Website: crate-barrel
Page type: account-selection
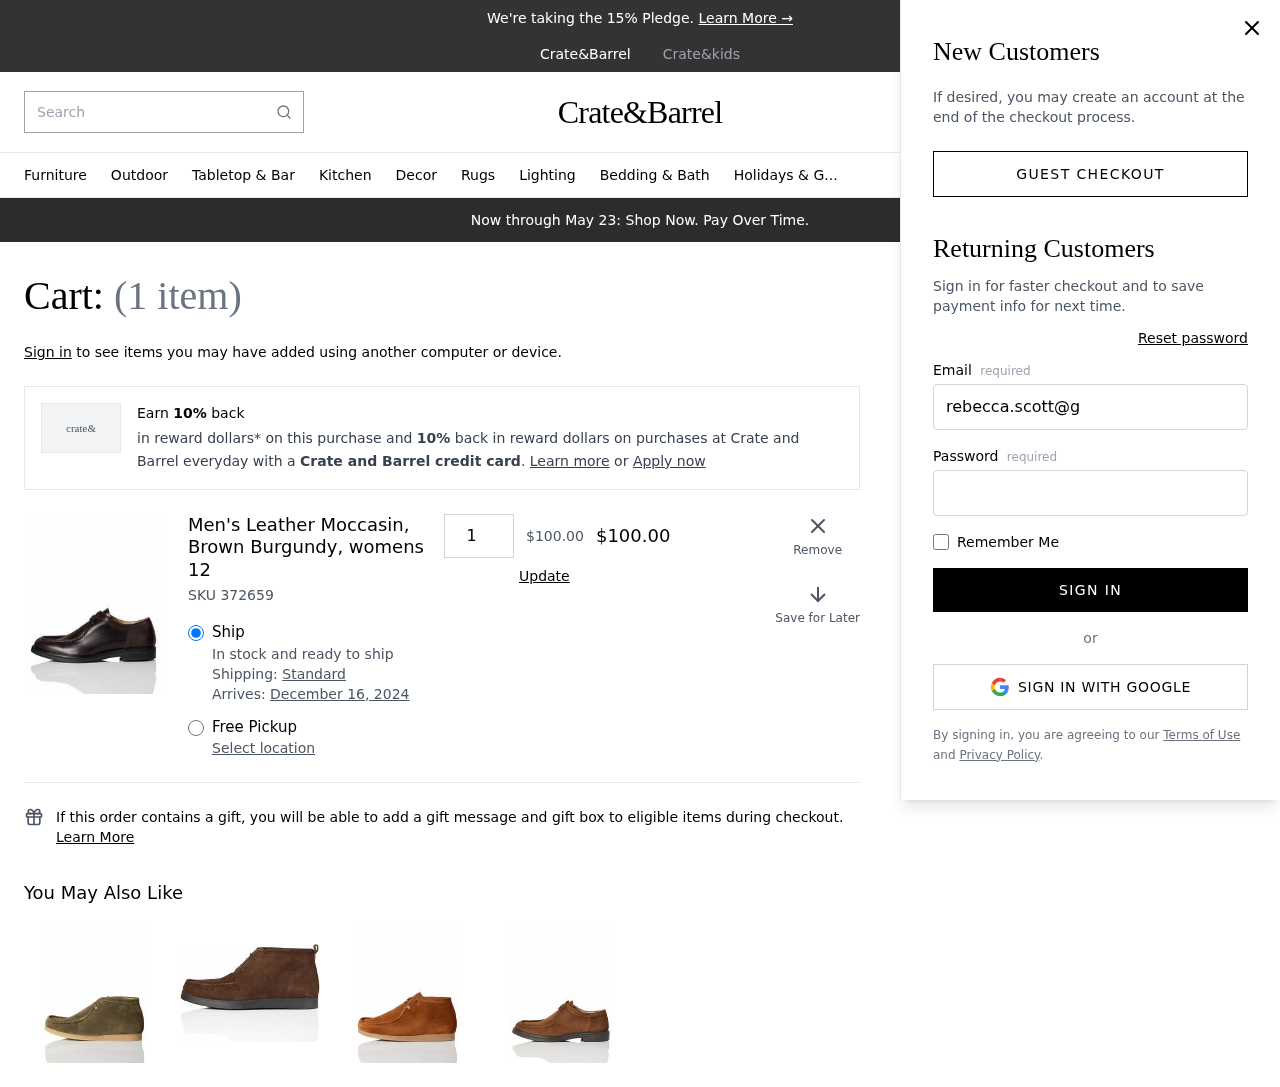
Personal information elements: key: PII_EMAIL
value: rebecca.scott@gmail.com
Product elements: key: PRODUCT1_NAME
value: Men's Leather Moccasin, Brown Burgundy, womens 12
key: PRODUCT1_PRICE
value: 100
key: PRODUCT1_QUANTITY
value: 1
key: PRODUCT1_SKU
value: SKU 372659
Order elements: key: ORDER_NUM_ITEMS
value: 1
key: ORDER_DELIVERY_DATE
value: December 16, 2024
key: ORDER_SUBTOTAL
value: $100.00
Search elements: key: HEADER_SEARCH
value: Search